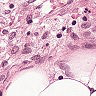
Metastatic tissue present: no